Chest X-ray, PA view. Patient: 39 years old, sex M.
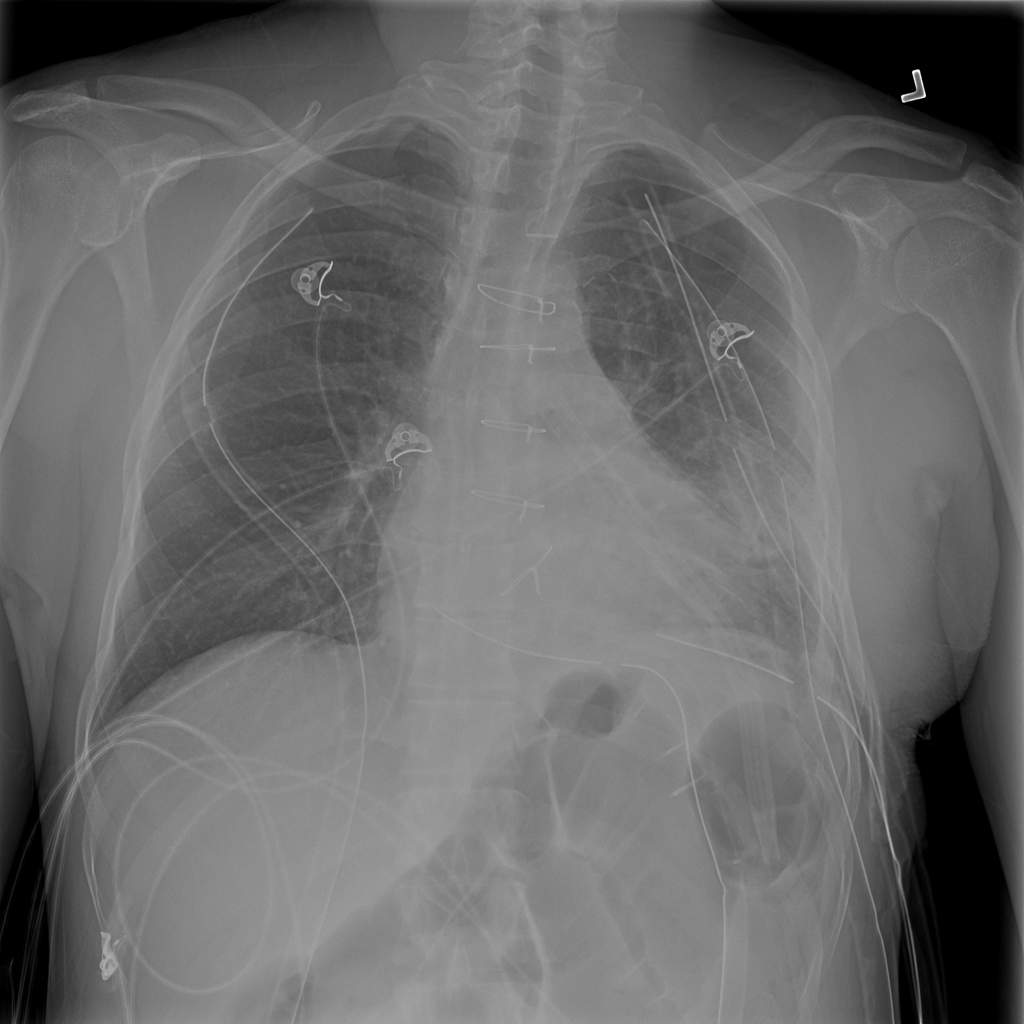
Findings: Infiltration, Pneumonia